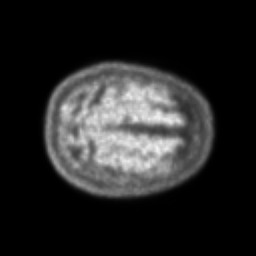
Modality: PET
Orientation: axial
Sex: female
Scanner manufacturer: ge